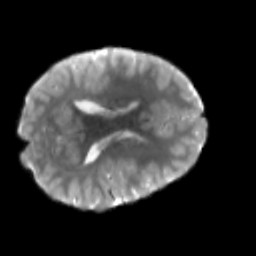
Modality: T2w
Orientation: axial
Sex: male
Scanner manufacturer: siemens
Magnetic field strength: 3 T
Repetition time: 5 s
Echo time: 0.07 s